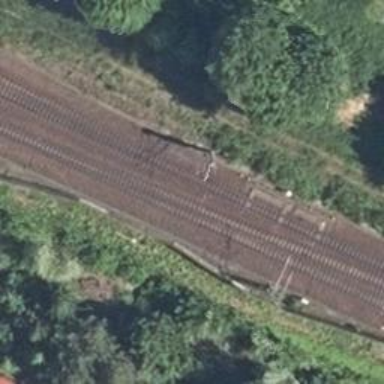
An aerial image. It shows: Railway track with contact lines for electrification.